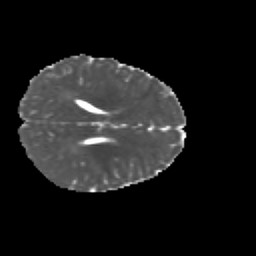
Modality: MD
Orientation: axial
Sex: female
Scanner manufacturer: siemens
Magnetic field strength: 3 T
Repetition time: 5 s
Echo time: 0.071 s